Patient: sex M, age 71
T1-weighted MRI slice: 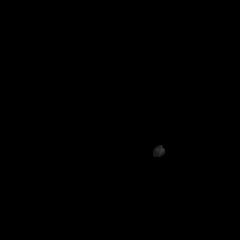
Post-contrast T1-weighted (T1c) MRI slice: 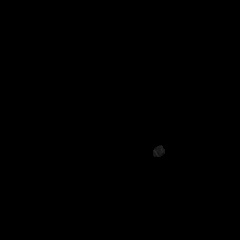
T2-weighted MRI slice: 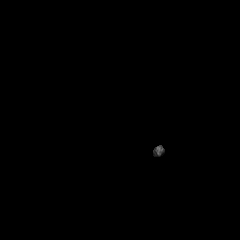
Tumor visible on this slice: no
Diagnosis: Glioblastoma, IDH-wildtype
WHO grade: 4